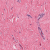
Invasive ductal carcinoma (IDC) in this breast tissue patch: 0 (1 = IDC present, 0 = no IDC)